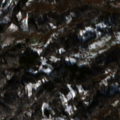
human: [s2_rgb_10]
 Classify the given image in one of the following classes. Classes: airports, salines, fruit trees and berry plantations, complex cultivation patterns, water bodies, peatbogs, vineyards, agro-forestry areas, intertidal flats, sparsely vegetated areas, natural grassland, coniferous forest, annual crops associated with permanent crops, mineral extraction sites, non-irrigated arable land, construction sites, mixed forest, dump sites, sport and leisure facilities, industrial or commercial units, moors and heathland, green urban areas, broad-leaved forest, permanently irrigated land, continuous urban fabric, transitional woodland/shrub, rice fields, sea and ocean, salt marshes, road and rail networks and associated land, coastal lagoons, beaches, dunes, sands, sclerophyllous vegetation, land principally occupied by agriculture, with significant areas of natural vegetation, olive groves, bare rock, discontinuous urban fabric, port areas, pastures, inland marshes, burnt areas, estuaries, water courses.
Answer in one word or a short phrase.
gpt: land principally occupied by agriculture, with significant areas of natural vegetation, broad-leaved forest